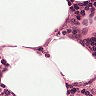
Metastatic tissue present: no